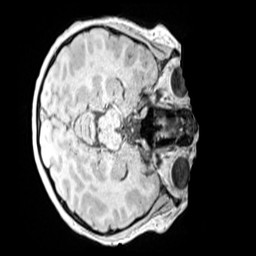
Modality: MP2RAGE
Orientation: axial
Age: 10
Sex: female
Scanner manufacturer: siemens
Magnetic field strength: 3 T
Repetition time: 4 s
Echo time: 0.00299 s